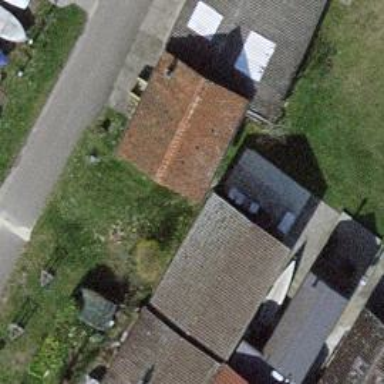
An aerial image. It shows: Hut.